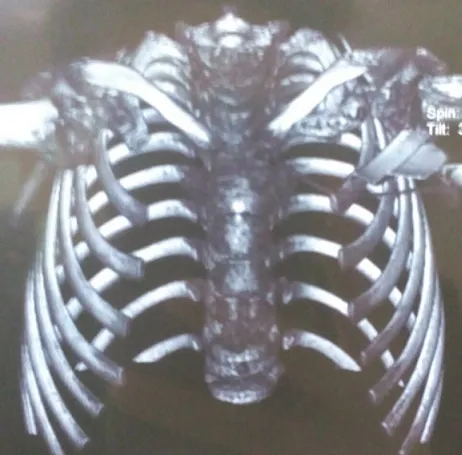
chest CT reconstruction showing the clavicular shortening.
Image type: radiology (ct)